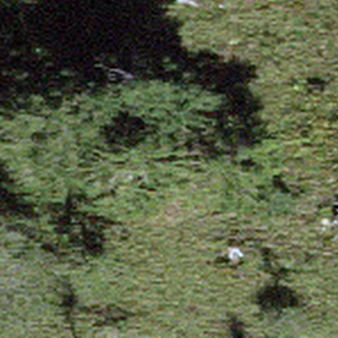
Label: other